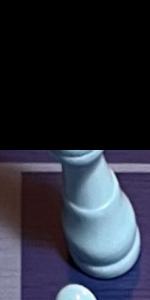
Label: King_White